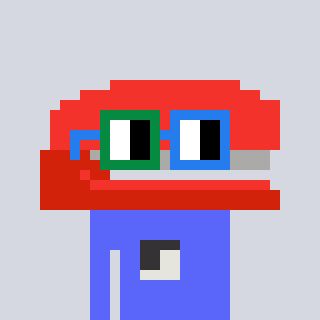
a pixel art character with square green and blue glasses, a stapler-shaped head and a purple-colored body on a cool background